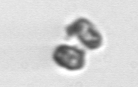
Label: Thalassiosira